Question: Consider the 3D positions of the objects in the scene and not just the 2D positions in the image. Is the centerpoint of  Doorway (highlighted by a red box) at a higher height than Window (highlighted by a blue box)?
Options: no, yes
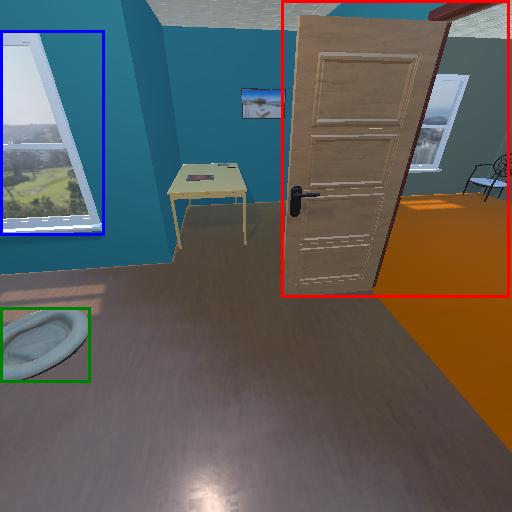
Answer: no